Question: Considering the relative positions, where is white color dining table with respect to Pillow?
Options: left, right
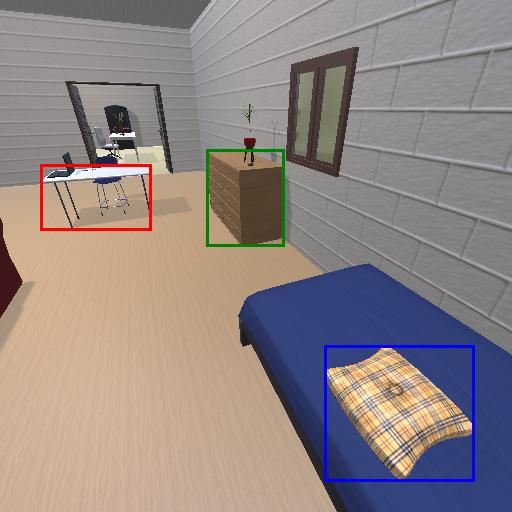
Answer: left